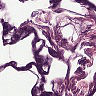
Metastatic tissue present: no